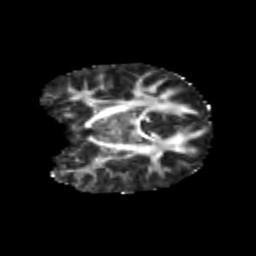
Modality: FA
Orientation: coronal
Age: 8
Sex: female
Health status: healthy